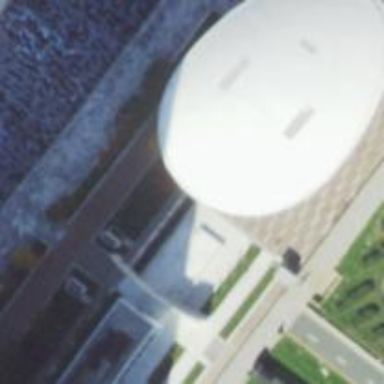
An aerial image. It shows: Conference center.